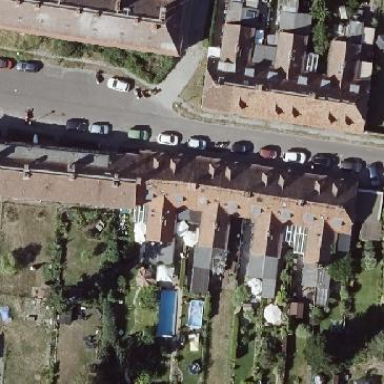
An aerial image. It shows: Terrace building.